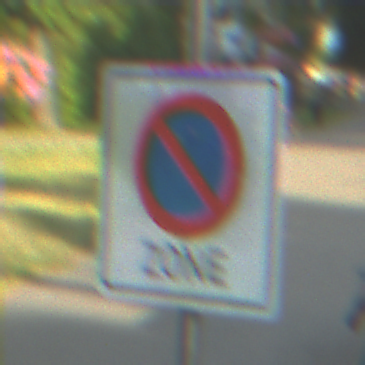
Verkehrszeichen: BeginnEingeschraenktesHalteverbotZone
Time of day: SunriseSunset
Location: Outdoor (Suburban)
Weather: PartlyCloudy
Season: NotSpecified
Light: Natural